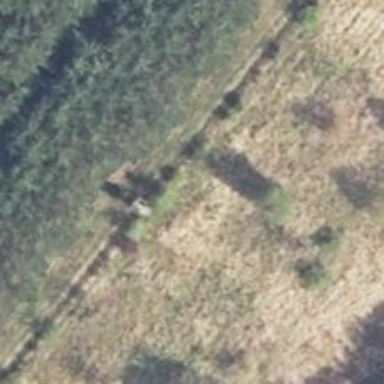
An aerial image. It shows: Hunting stand.